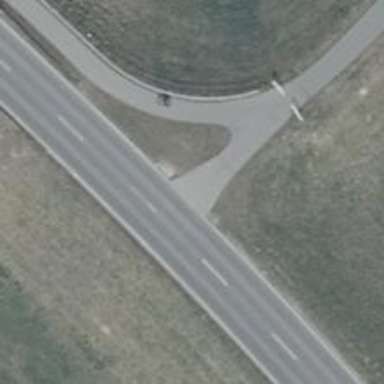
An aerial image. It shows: Footway road with grade1 track type. It has embankment.